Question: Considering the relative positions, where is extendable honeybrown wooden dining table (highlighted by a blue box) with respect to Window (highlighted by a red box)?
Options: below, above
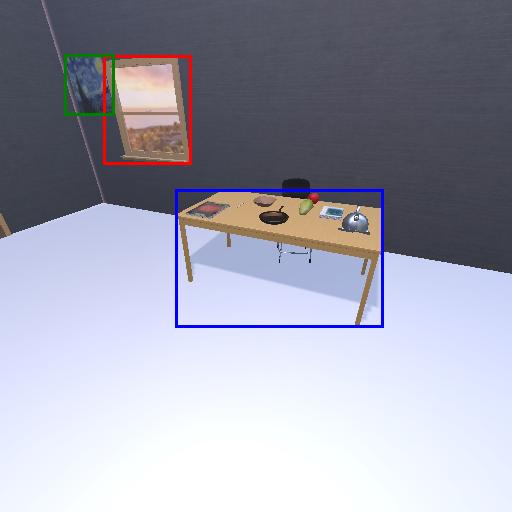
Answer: below